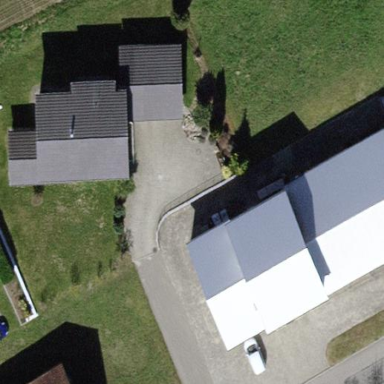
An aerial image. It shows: Gabled roof house.